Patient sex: F
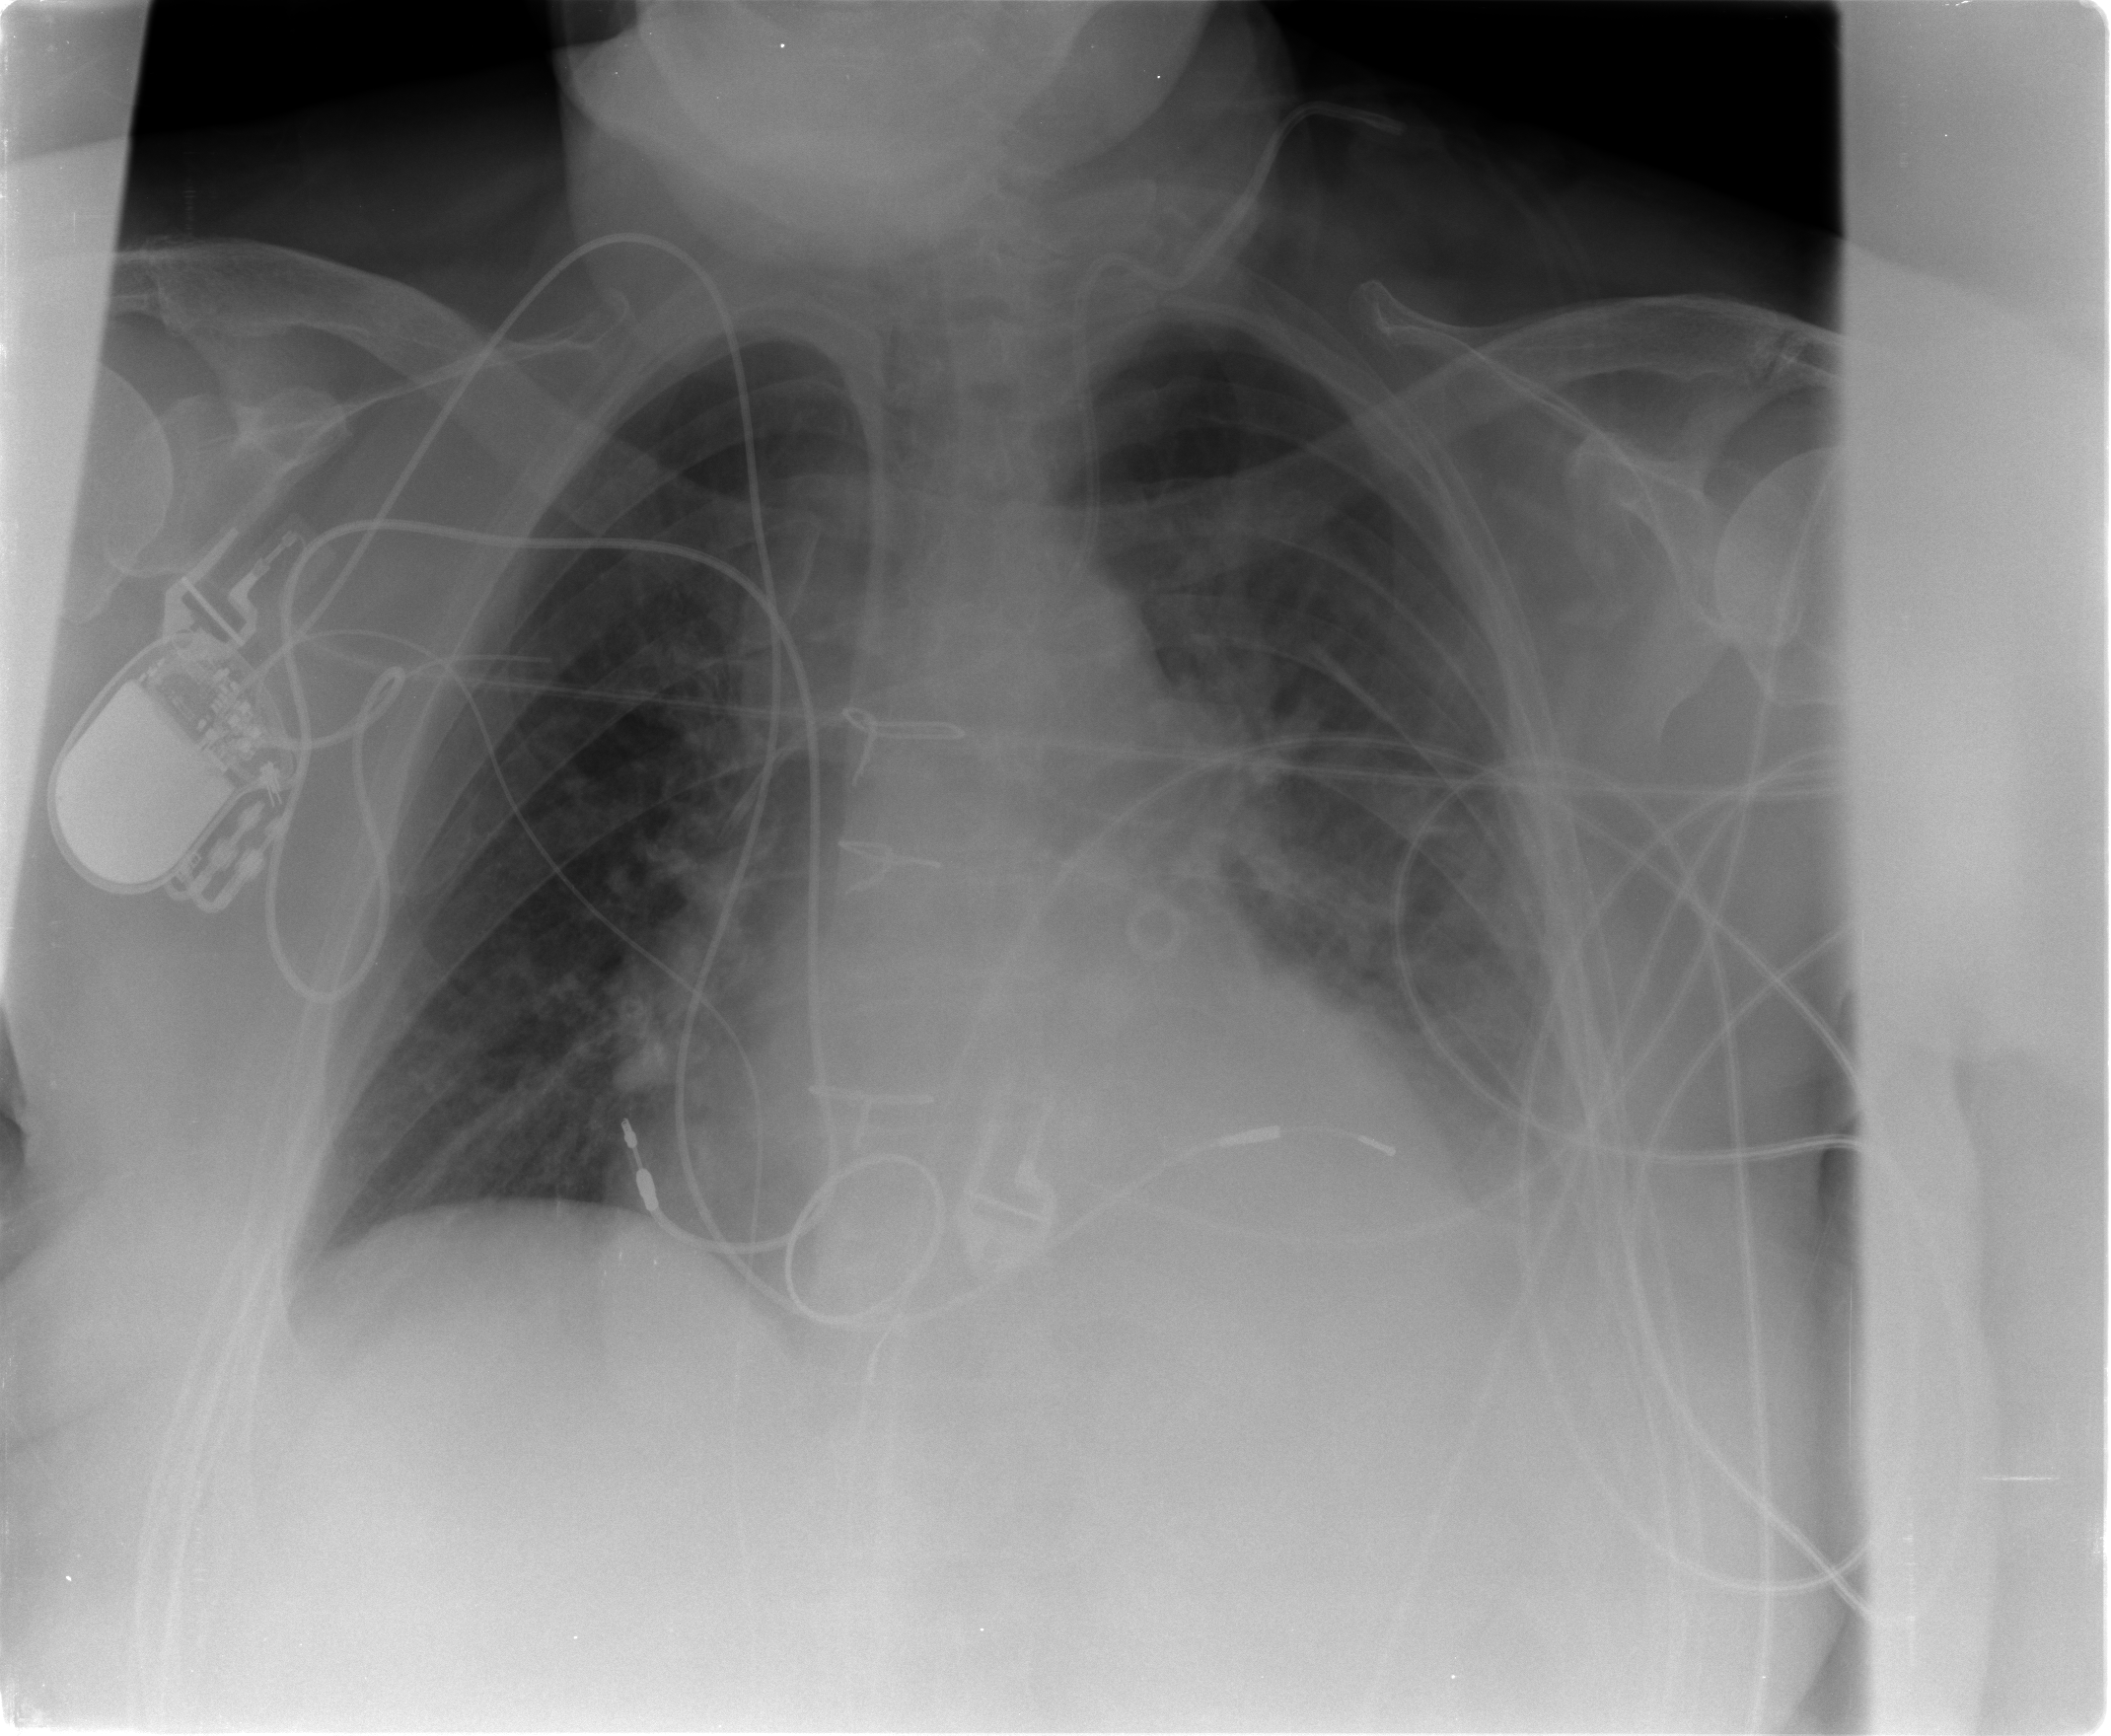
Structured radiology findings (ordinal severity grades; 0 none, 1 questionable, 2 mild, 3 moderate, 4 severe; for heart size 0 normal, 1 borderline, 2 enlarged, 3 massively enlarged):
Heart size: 0
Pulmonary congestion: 2
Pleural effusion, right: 0
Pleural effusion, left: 2
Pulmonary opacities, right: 0
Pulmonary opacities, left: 0
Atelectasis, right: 0
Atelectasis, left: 1